Question: The default MATLAB 'Extreme Value' distribution (also called a <URL> is used for the extreme MIN case.
Given the mean and standard deviation of Gumbel distributed random variables for the extreme MAX case, I can get the location and scale parameter using the following equations from <URL>:

My question is how do I transform the MATLAB 'Extreme Value' distribution from the MIN case to MAX case (MATLAB says "using the negative of the original values").
I would like to use MATLAB's 'icdf' function, thus do I need to negate the location and scale parameters of the inputs?
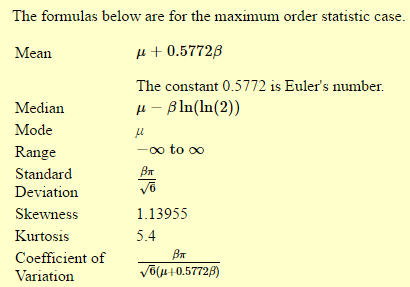
Answer: Judging by the last paragraph of your question you want the inverse CDF of the maximum Gumbel distribution. Given that Matlab offers the inverse CDF of the Gumbel distribution as follows:
'''
X = evinv(P,mu,sigma);
'''
You can get the inverse CDF of the Gumbel max by:
'''
X = -evinv(1-P, -mu, sigma);
'''
Note that for computing the PDF or CDF different expressions hold (that can be similarly worked out based on the definition of the two distributions).